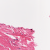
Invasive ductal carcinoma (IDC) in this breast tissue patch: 0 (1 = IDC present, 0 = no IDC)